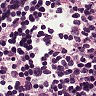
Metastatic tissue present: no